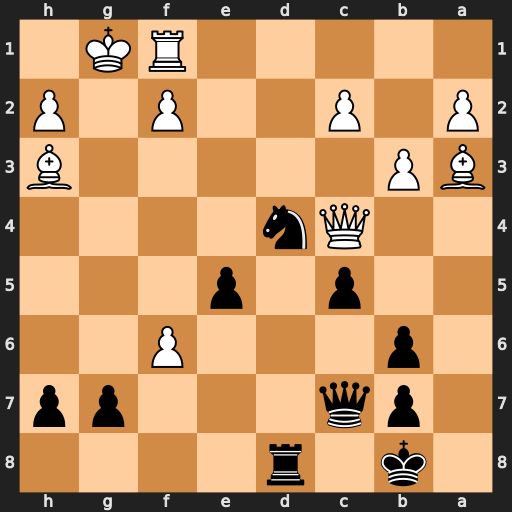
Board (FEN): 1k1r4/1pq3pp/1p3P2/2p1p3/2Qn4/BP5B/P1P2P1P/5RK1
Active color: b
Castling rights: -
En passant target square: -
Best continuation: Nf3+ Kg2 e4 Qxe4 Qxh2+ Kxf3 Qxh3+ Ke2 Qh5+